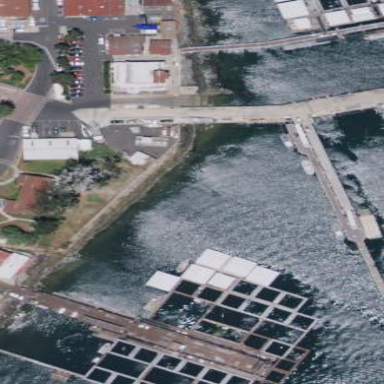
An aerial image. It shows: Breakwater made of rocks.